Question: I have model Register which marks the attendance of user based on department and group.Each user has a department and group.
Register Model
'''
date:date , departmentid:string , groupid:integer , one:integer , two:integer
'''
among the above fields "one and two" are time slots(say: from 9-14 , 14-18 ).Attendance are marked such that user belongs to current date , groupid , departmentid.So for same day there will be multiple entries with groupid ,departmentid and their attendance.
Sample Register table below

I want to find no. of users attented per day.
currently i have tried
'''
@register = Register.where(:date=>"2012-12-28").sum(:one)
'''
it is getting well ,but i want to find like,
'''
@register = Register.where(:date=>"2012-12-28").sum(:one , :two ,:three)
'''
is it possible....
Thanks in advance.
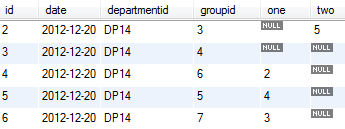
Answer: How about this ?
'''
class Register < AR:Base
...
def self.attendee_count(slot) # slot is :one or :two
scoped.group(:date ).sum(slot)
end
end
Register.where(:date => Date.today).attendee_count(:one)
Register.where(:date => Date.today, :departmentid => "DP14").attendee_count(:two)
'''